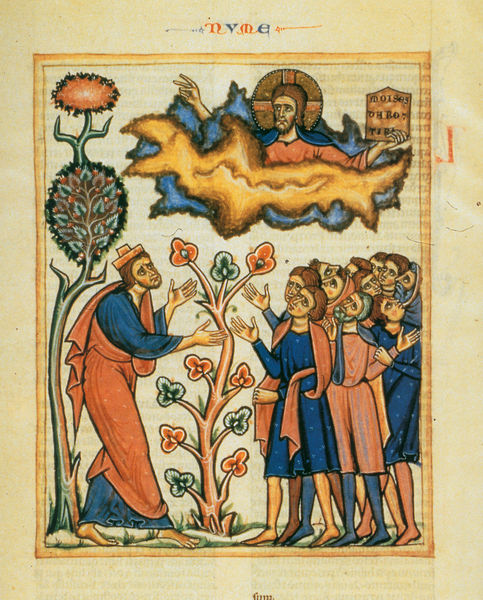
Titel: Manfredi-Bibel aus der Vatikanischen Bibliothek/ codice membranaceo / Manfredbibel
Institution: Rom, Vatikanische Bibliothek
Schlagwörter: baum, blau, gott, himmel, mann, umhang, wolken, gelb, grün, menschen, blume, köpfe, mund, männer, nase, blüte, gras, rot, wolke, malerei, gesichter, arm, arme, augen, gesicht, bild, boden, auge, gewand, gold, haare, mantel, pflanze, pflanzen, beine, schrift, tafel, gewächs, foto, fotografie, moses, buch, text, buchstaben, buchseite, christus, jesus, mittelalter, segen, segnen, heilige, gläubige, got, tafeln, hinaus, noah, buchmalerei, gesetz, hare, m, e, d, v, chriatus, sschrifttafel, tafel noah, nume